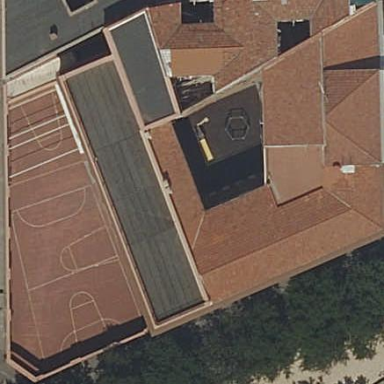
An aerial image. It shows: School.